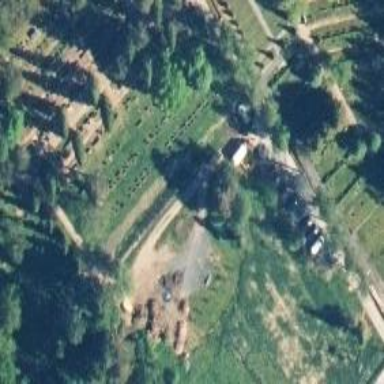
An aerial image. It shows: Graveyard.